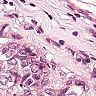
Metastatic tissue present: yes